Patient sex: M
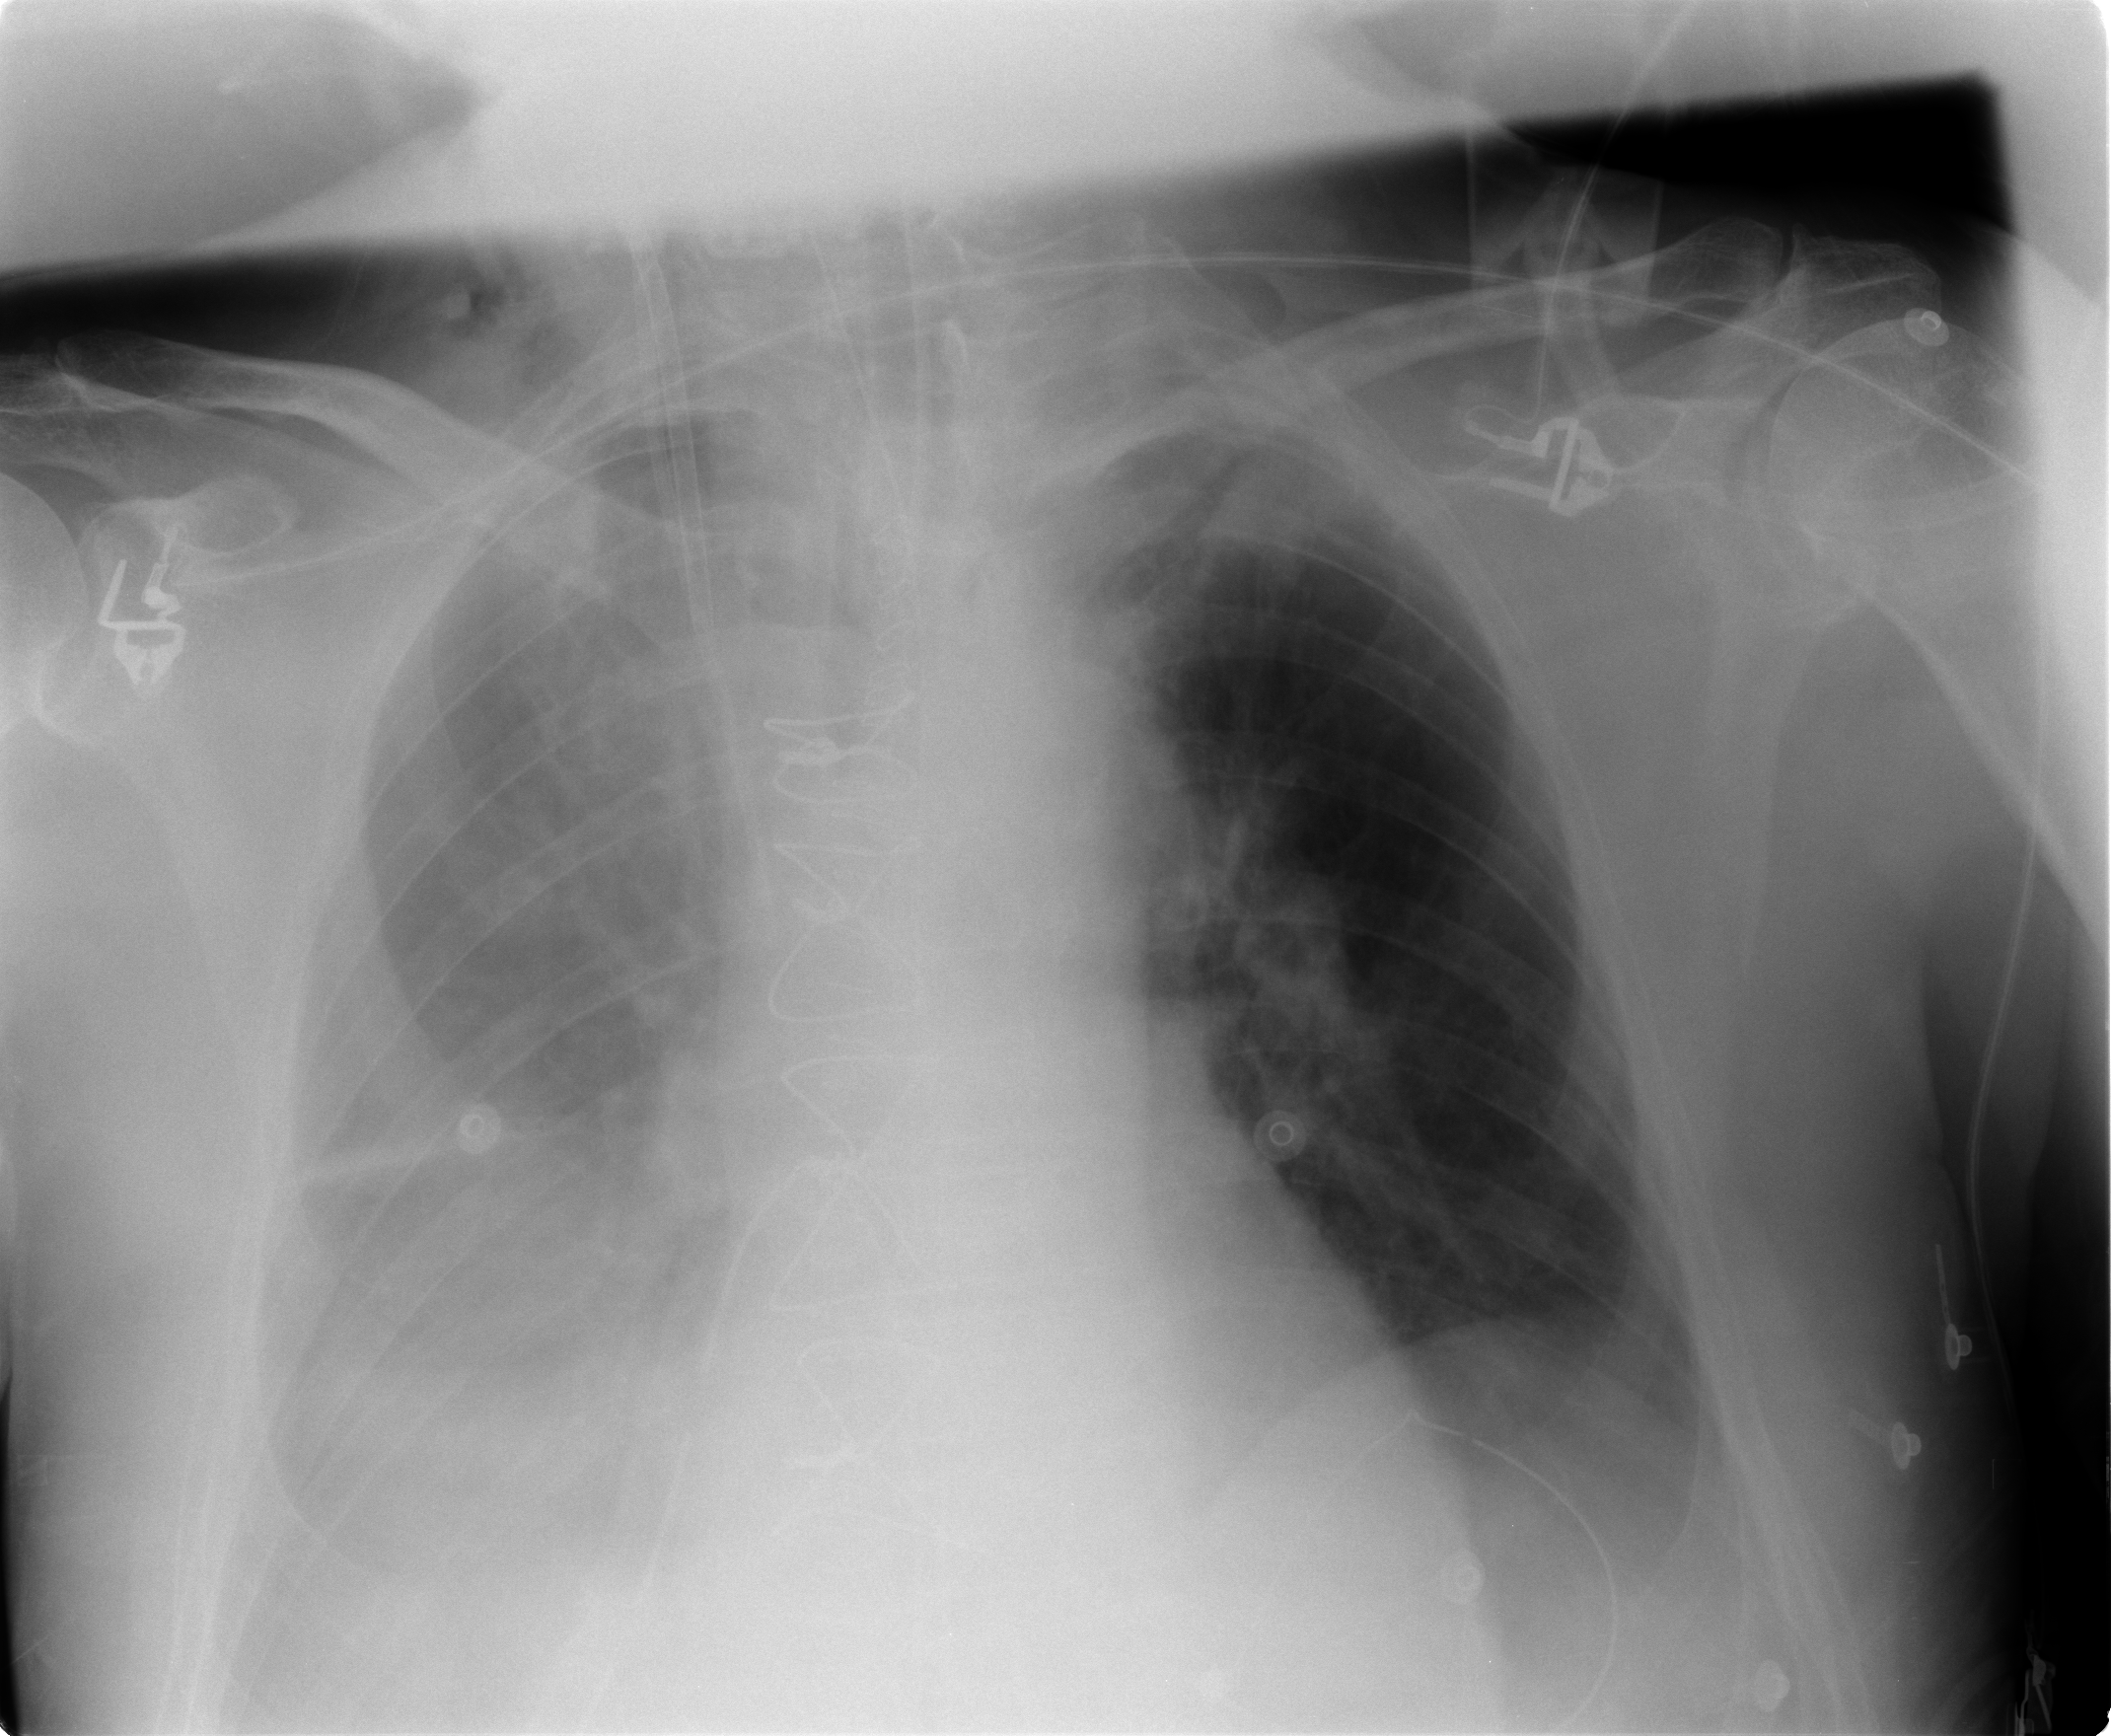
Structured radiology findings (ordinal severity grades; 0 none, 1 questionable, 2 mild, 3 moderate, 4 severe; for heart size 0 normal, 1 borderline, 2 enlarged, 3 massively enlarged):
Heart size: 0
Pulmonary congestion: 2
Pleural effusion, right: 3
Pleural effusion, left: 0
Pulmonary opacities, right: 0
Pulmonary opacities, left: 0
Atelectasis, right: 3
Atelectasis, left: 0